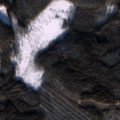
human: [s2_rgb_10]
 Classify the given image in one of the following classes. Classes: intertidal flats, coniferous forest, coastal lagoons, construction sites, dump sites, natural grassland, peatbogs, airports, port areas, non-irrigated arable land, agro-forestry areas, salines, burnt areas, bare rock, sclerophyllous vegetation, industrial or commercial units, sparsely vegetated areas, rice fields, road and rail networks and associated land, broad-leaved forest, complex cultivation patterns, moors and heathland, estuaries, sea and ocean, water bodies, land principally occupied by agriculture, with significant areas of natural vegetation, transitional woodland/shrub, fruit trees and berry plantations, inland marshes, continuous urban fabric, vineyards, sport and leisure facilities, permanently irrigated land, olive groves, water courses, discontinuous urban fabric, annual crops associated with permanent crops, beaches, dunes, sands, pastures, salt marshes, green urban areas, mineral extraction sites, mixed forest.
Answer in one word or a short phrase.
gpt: coniferous forest